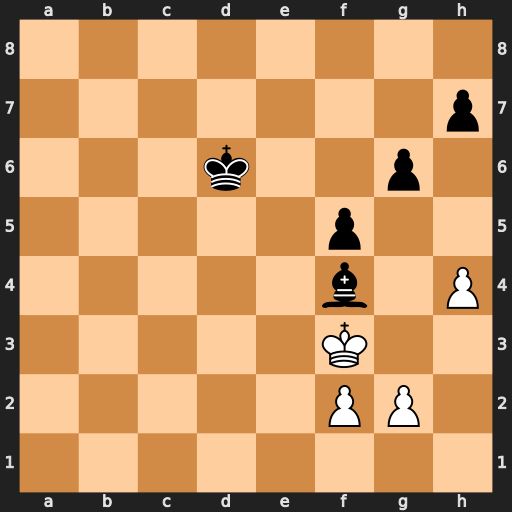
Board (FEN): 8/7p/3k2p1/5p2/5b1P/5K2/5PP1/8
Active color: w
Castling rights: -
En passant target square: -
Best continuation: Kxf4 Ke7 Kg5